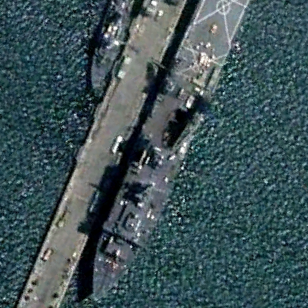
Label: combat